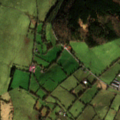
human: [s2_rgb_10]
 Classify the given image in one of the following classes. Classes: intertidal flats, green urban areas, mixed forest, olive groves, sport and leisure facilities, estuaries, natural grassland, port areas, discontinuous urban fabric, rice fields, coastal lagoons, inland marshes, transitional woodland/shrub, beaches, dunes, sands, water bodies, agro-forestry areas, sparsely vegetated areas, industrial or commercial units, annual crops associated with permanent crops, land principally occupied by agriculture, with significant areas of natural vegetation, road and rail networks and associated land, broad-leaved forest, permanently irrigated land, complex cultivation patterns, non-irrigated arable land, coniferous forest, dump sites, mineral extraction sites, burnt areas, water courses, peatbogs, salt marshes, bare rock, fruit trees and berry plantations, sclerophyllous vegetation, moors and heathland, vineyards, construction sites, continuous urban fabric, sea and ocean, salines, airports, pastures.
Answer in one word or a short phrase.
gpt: pastures, coniferous forest